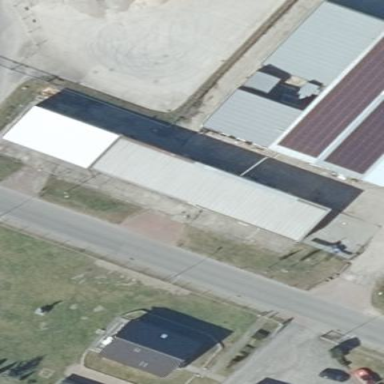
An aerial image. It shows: Retail building.